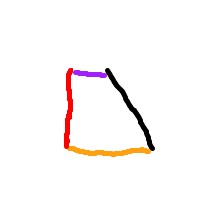
Shape: trapezoid